Question: I have build HelloWorld example successfully in NDK.
I want to build the libraries re-0.4.2, rim and baresip.
Project structure shown in image

How to build above lib?
thanks in advance.
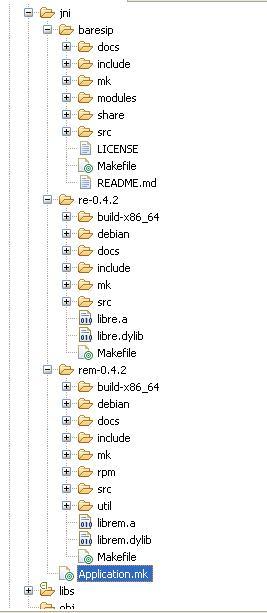
Answer: I have created a project that shows how to cross-compile Baresip
for Android. You can find it here on Github:
<URL>